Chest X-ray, AP view. Patient: 48 years old, sex F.
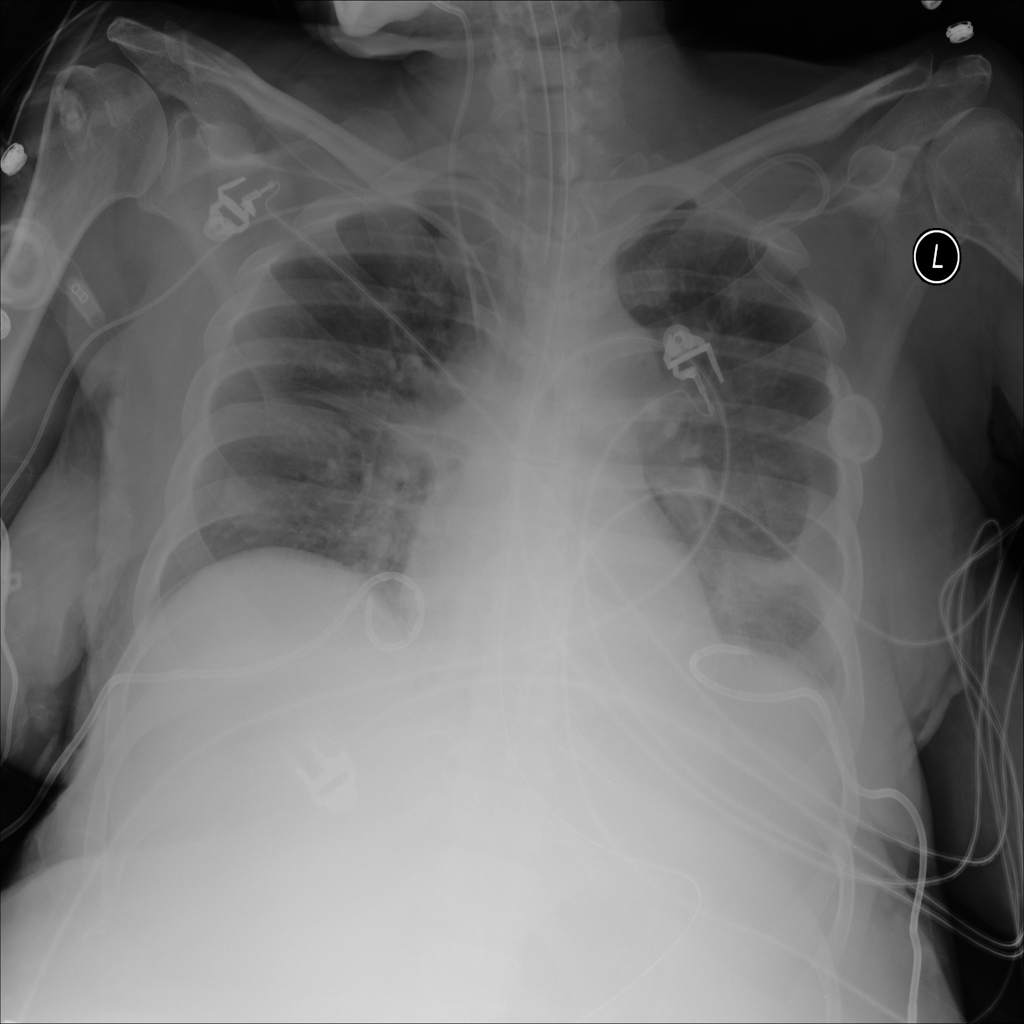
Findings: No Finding